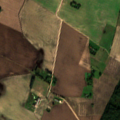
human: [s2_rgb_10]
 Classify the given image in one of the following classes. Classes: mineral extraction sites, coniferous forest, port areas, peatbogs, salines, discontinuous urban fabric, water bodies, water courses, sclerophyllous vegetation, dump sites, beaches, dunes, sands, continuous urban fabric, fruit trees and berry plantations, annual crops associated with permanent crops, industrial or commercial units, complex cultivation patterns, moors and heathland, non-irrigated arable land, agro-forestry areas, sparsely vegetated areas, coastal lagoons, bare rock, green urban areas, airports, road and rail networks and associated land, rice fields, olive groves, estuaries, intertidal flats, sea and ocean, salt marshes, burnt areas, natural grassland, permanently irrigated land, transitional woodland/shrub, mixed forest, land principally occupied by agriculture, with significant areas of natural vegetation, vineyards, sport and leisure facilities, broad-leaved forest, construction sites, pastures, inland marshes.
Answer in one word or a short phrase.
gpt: non-irrigated arable land, complex cultivation patterns, broad-leaved forest